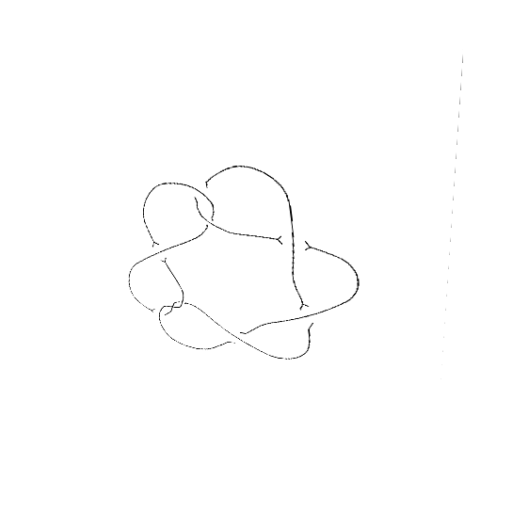
Crossing number: 9